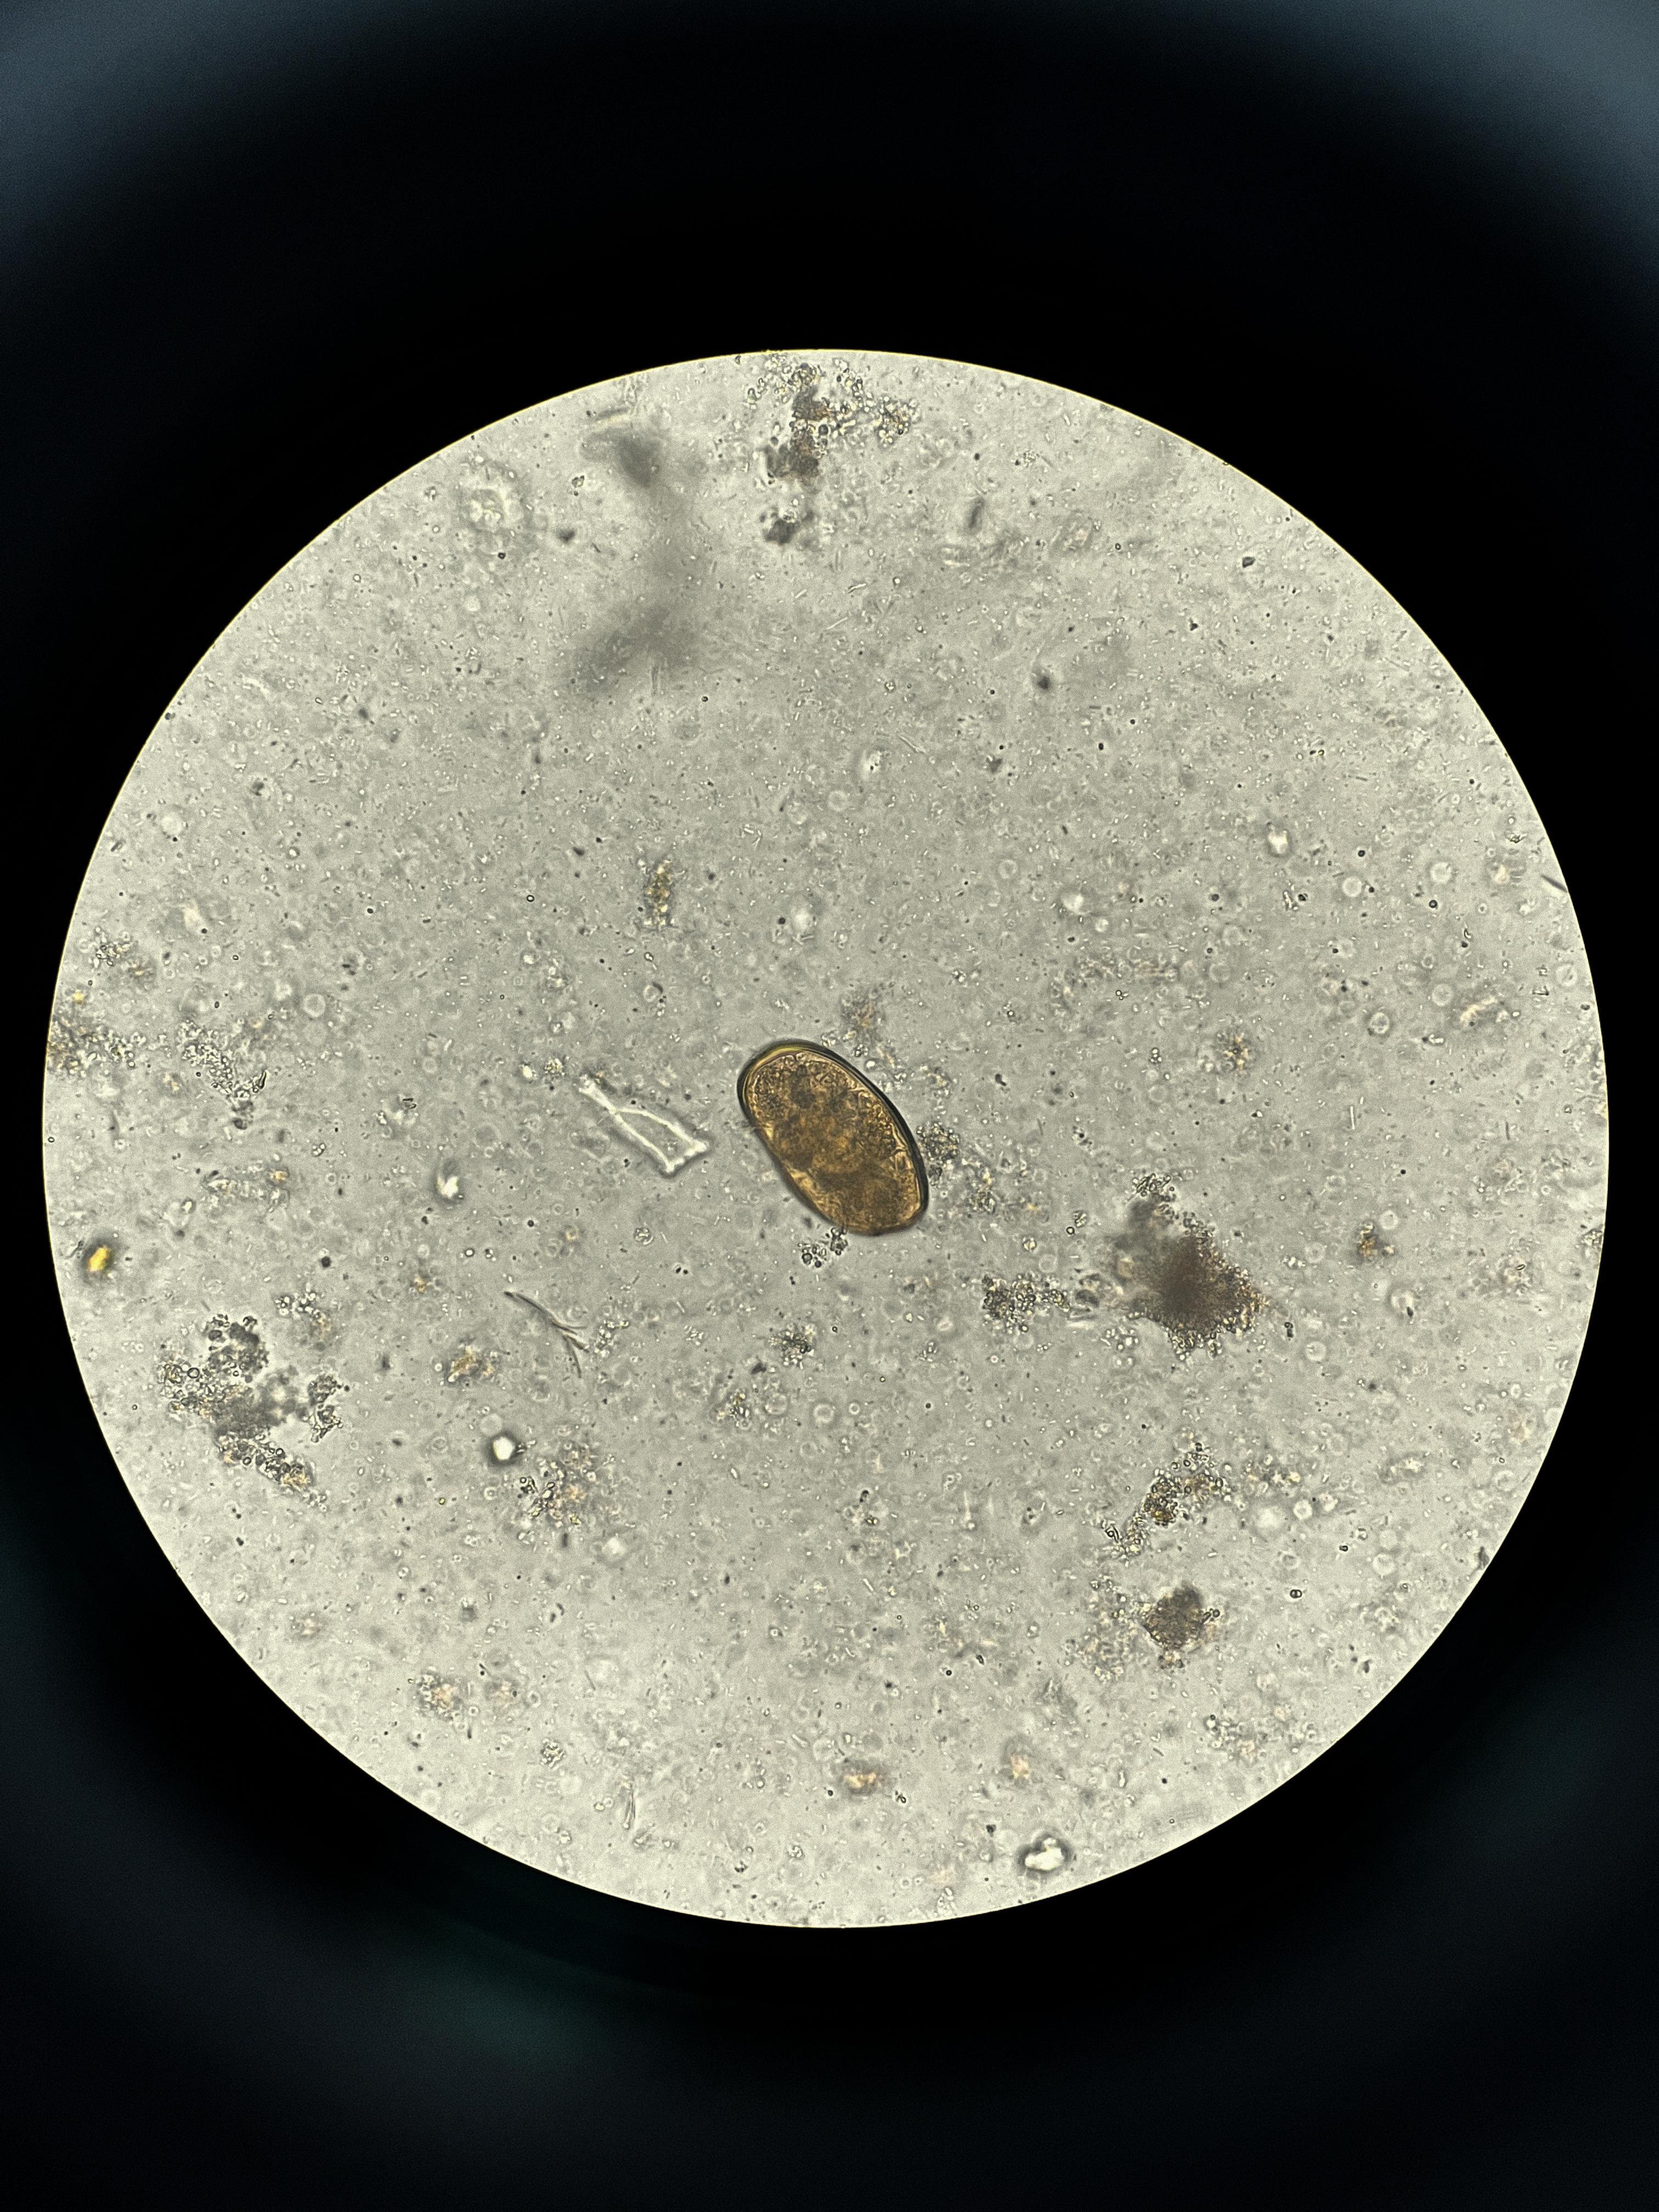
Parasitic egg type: Paragonimus spp